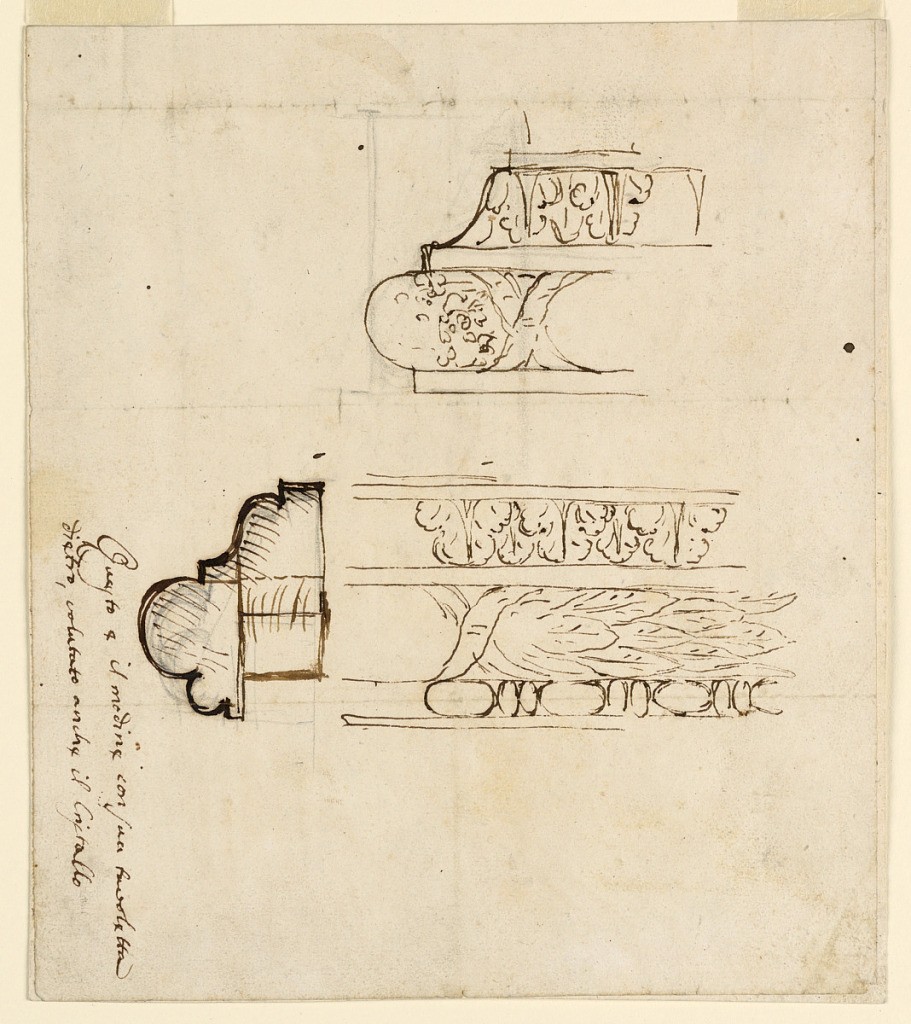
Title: Design for a Molded Frame, Probably for a Looking Glass
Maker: Giuseppe Barberi, Italian, 1746–1809
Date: ca. 1780
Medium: Pen and brown ink, brush and brown wash, graphite on off-white laid paper, lined
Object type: Drawing
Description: Right row: above the left corner, below the central part. Beside it at left the section is shown. The decoration consists of rows of leaves, a garland, an ovolo. Caption at left, horizontally: "Questo e il mod(glio)re con sua travoletta / dietro, voluntato anche il cristallo".